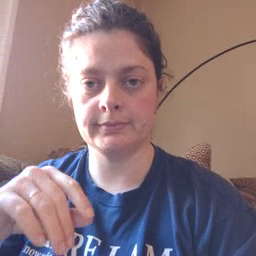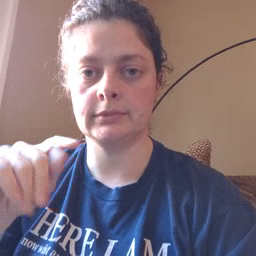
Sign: cowboy